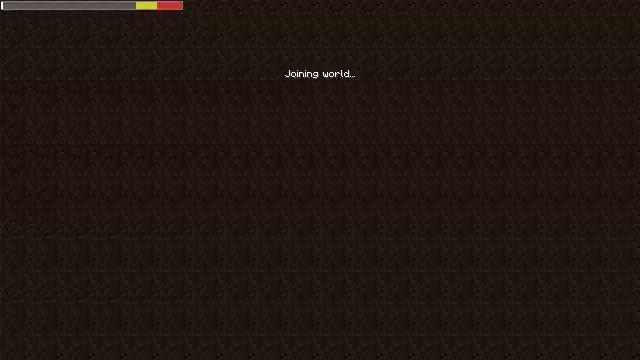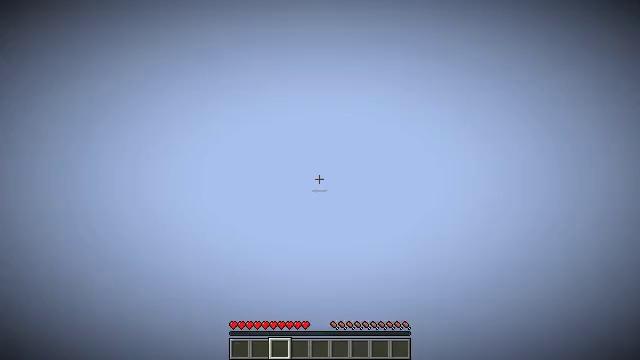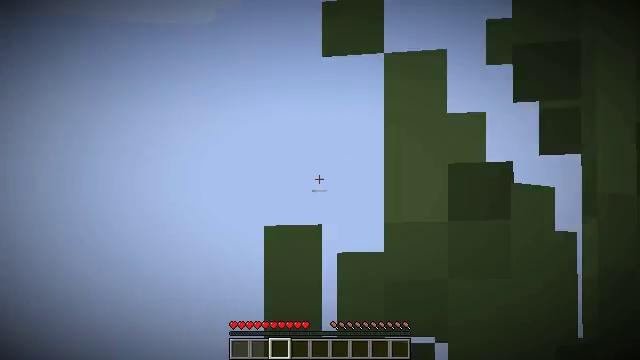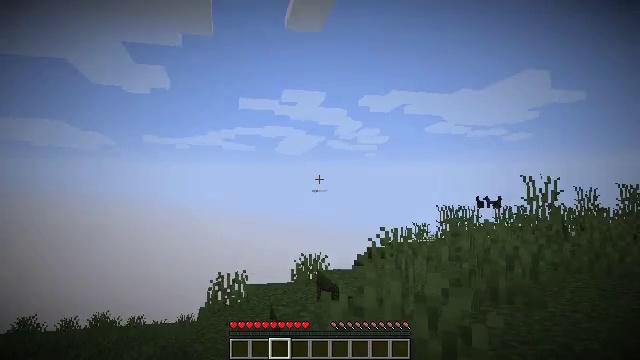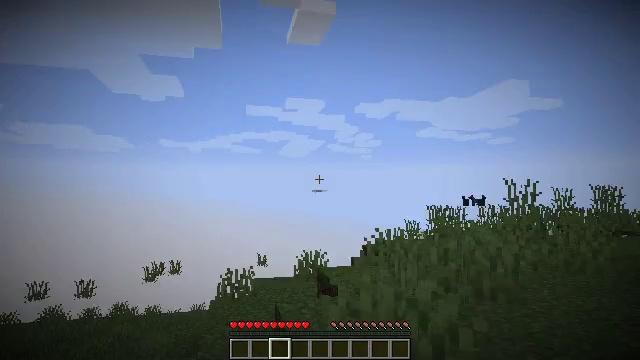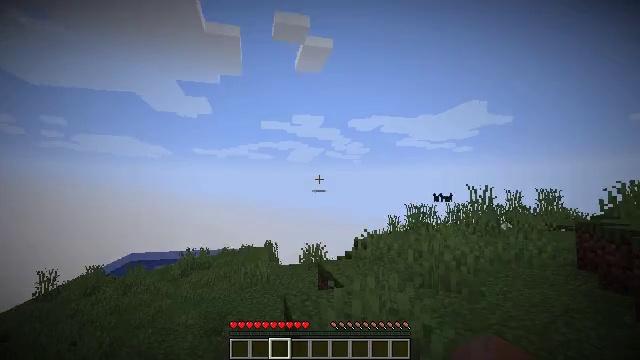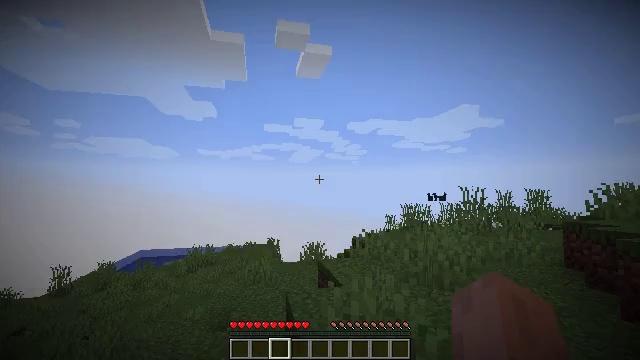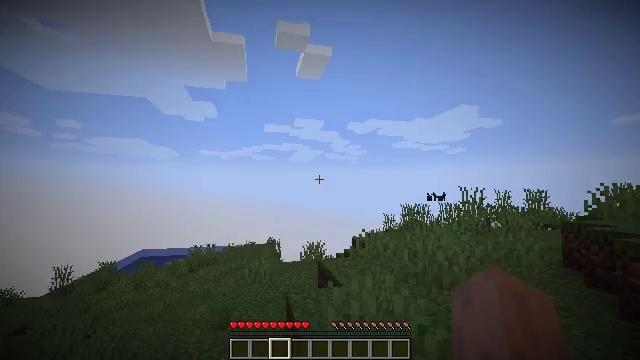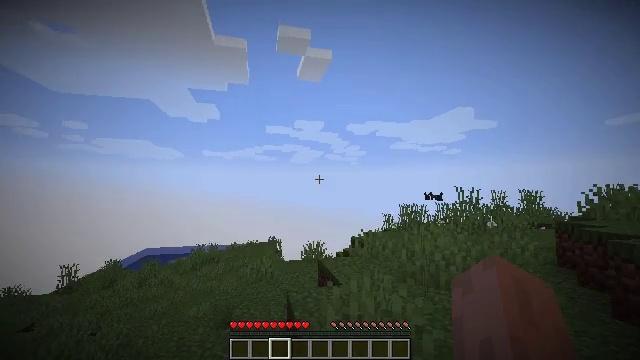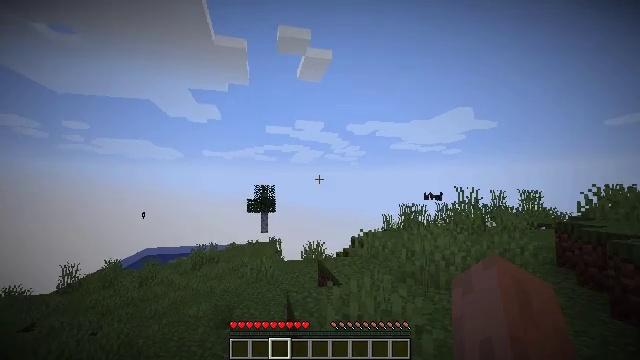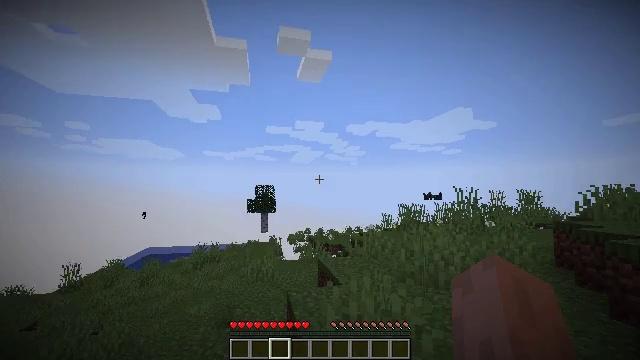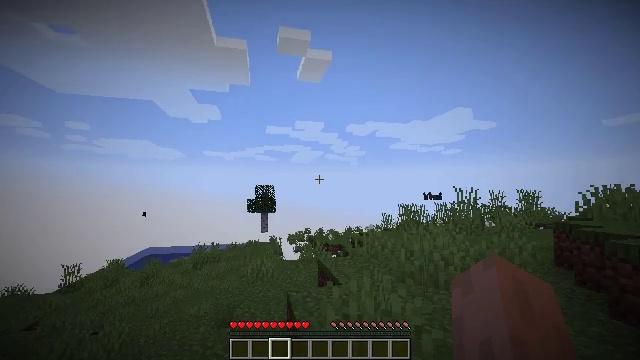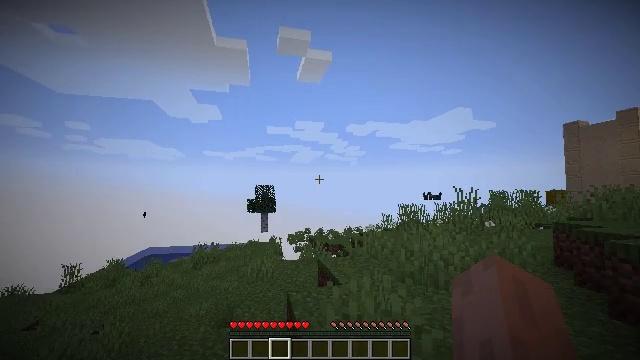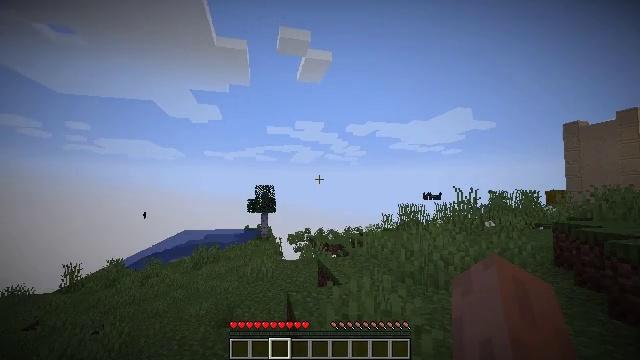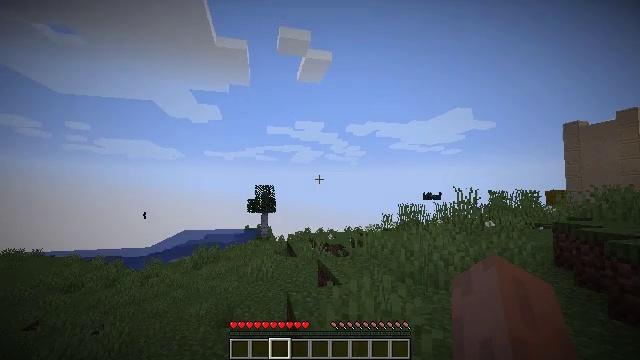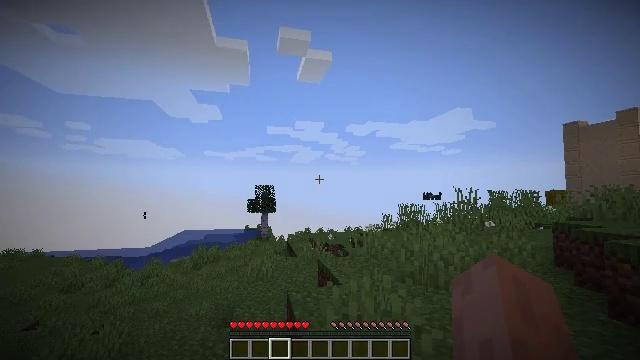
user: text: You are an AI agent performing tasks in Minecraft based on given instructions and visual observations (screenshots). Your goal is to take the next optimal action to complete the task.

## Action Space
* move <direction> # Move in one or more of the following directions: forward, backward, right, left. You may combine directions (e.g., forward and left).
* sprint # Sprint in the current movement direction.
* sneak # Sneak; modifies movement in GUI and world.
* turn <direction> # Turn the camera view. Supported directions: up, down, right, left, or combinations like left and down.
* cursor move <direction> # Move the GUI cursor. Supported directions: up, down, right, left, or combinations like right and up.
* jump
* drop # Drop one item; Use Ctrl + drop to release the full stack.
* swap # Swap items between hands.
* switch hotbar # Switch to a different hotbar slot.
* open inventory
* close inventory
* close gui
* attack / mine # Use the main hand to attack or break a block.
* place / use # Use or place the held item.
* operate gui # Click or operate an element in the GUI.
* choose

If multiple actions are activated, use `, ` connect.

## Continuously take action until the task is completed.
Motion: motion action
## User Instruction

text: Mine underwater sea pickle.
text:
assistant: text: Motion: attack / mine, switch to hotbar 3
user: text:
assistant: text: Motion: turn right and up, attack / mine
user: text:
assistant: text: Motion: attack / mine
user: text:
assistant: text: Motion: attack / mine
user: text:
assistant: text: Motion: attack / mine
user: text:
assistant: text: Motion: attack / mine
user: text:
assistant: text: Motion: attack / mine
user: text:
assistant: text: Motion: attack / mine
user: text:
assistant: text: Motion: attack / mine
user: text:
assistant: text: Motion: attack / mine
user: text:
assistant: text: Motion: attack / mine
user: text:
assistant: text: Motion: attack / mine
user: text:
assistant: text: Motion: attack / mine
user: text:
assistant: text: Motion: attack / mine
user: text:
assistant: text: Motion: attack / mine
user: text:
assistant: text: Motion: attack / mine
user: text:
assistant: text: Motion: attack / mine
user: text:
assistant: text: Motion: attack / mine
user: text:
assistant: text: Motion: attack / mine
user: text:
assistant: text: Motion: attack / mine
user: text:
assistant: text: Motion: attack / mine
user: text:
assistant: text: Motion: attack / mine
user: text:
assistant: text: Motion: attack / mine
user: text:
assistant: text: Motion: attack / mine
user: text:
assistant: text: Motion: attack / mine
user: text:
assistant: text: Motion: attack / mine
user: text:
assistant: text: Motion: attack / mine
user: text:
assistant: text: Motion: attack / mine
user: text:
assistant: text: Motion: attack / mine
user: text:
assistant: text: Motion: attack / mine